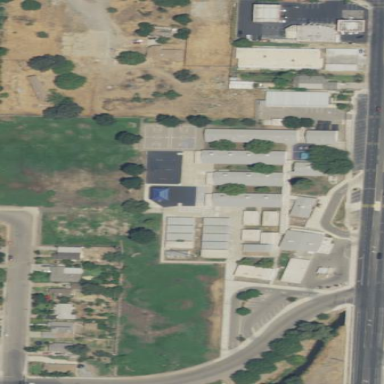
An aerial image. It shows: School building.